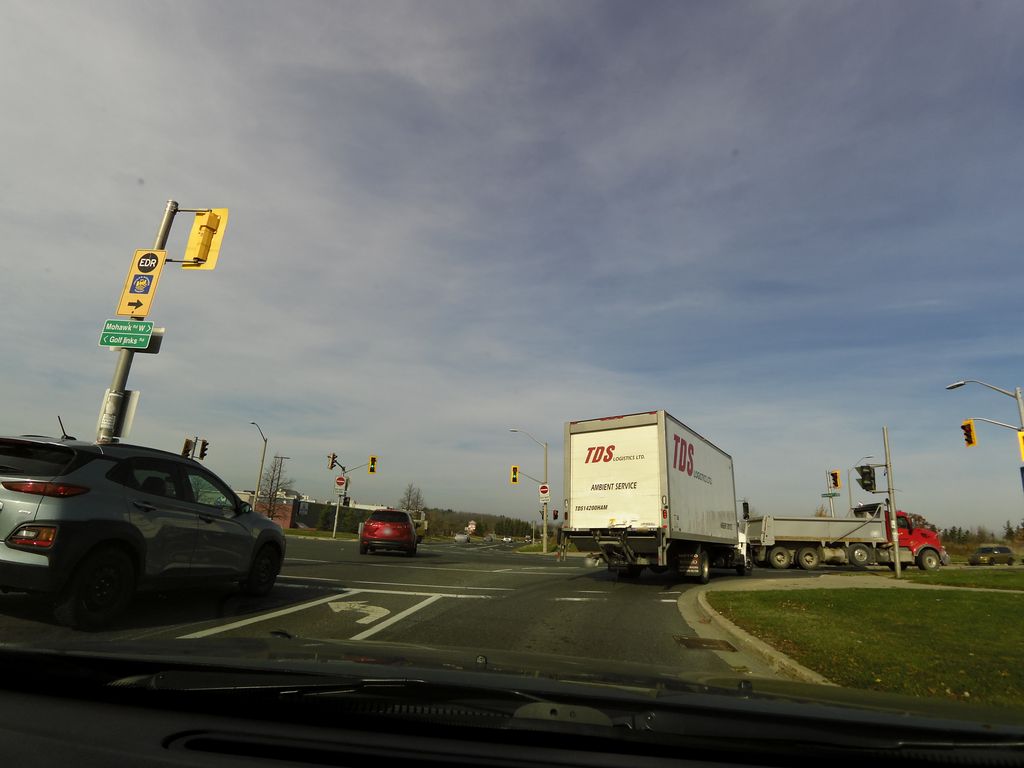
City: hamilton